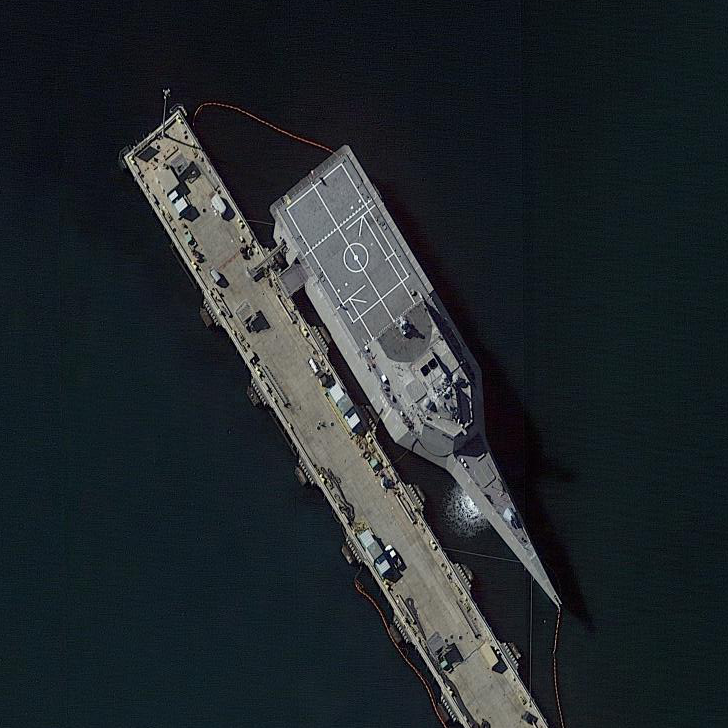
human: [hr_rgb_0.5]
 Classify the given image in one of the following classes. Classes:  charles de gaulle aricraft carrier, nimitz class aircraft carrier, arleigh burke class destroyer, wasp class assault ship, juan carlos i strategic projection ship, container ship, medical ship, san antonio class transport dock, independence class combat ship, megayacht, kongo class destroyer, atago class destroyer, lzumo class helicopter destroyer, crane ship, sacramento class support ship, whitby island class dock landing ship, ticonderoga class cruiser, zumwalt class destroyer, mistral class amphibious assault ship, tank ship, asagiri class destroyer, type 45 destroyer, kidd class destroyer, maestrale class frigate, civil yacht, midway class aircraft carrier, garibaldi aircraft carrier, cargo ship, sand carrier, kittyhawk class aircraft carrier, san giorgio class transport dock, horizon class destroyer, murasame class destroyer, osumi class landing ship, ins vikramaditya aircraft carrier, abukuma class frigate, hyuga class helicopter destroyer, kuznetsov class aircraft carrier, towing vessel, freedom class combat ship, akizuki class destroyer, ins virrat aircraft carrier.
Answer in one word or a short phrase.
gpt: Independence class combat ship